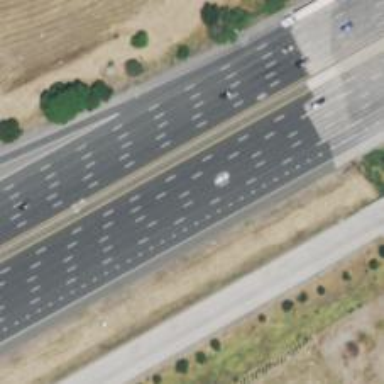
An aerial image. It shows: Motorway.